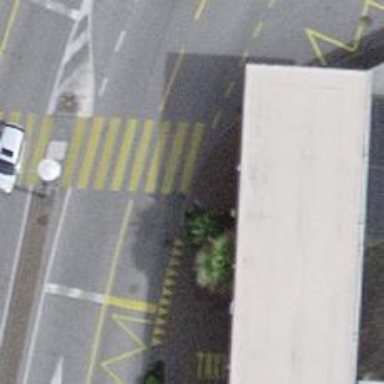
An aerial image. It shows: Post box is visible.